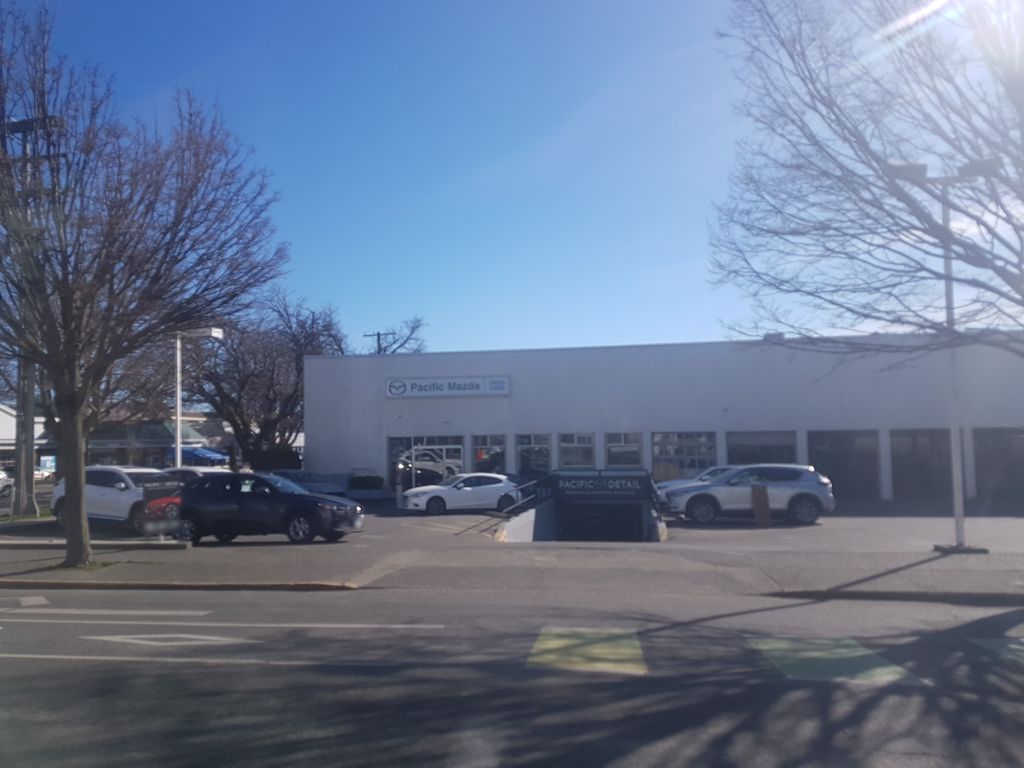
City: victoria